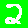
Digit: 2